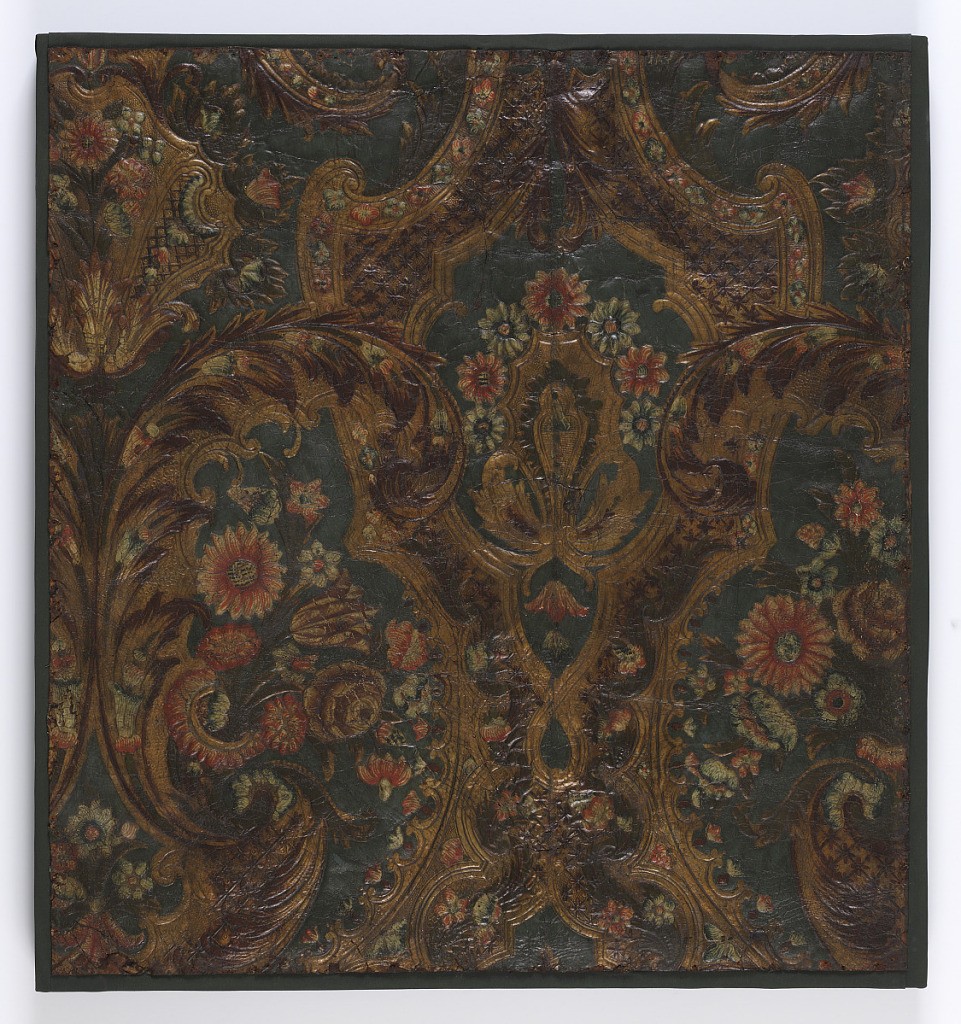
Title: Sidewall
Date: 1680
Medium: Leather, embossed, silvered, varnished, painted
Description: Embossed with scrollwork and foliage, two game birds on a green field.